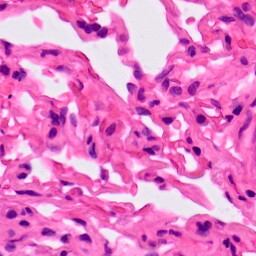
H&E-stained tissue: Lung